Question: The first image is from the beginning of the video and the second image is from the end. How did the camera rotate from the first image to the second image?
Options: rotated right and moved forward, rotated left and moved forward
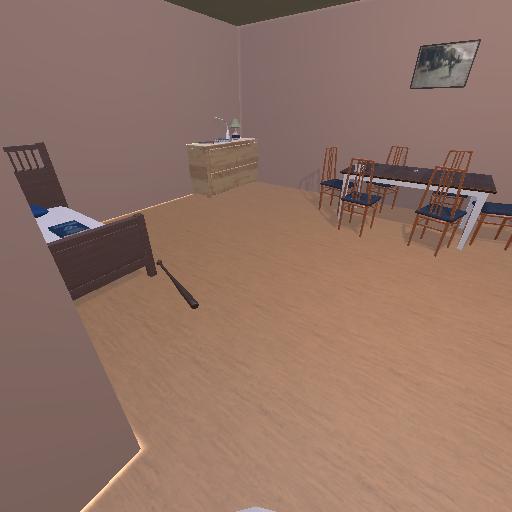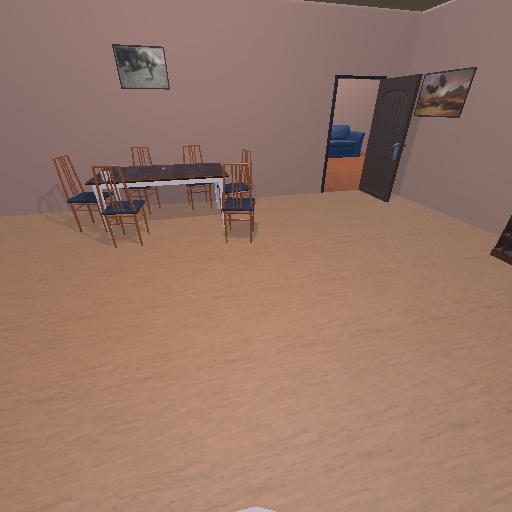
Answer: rotated right and moved forward